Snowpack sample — Rabbit Ears Pass, Jackson County, Colorado, USA (12/17/25, 1:08 PM MST)
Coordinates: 40.387, -106.625
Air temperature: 34 °F
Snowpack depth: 46 cm
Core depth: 20 cm
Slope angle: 6°, slope face: 165°
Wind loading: medium
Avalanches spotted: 0
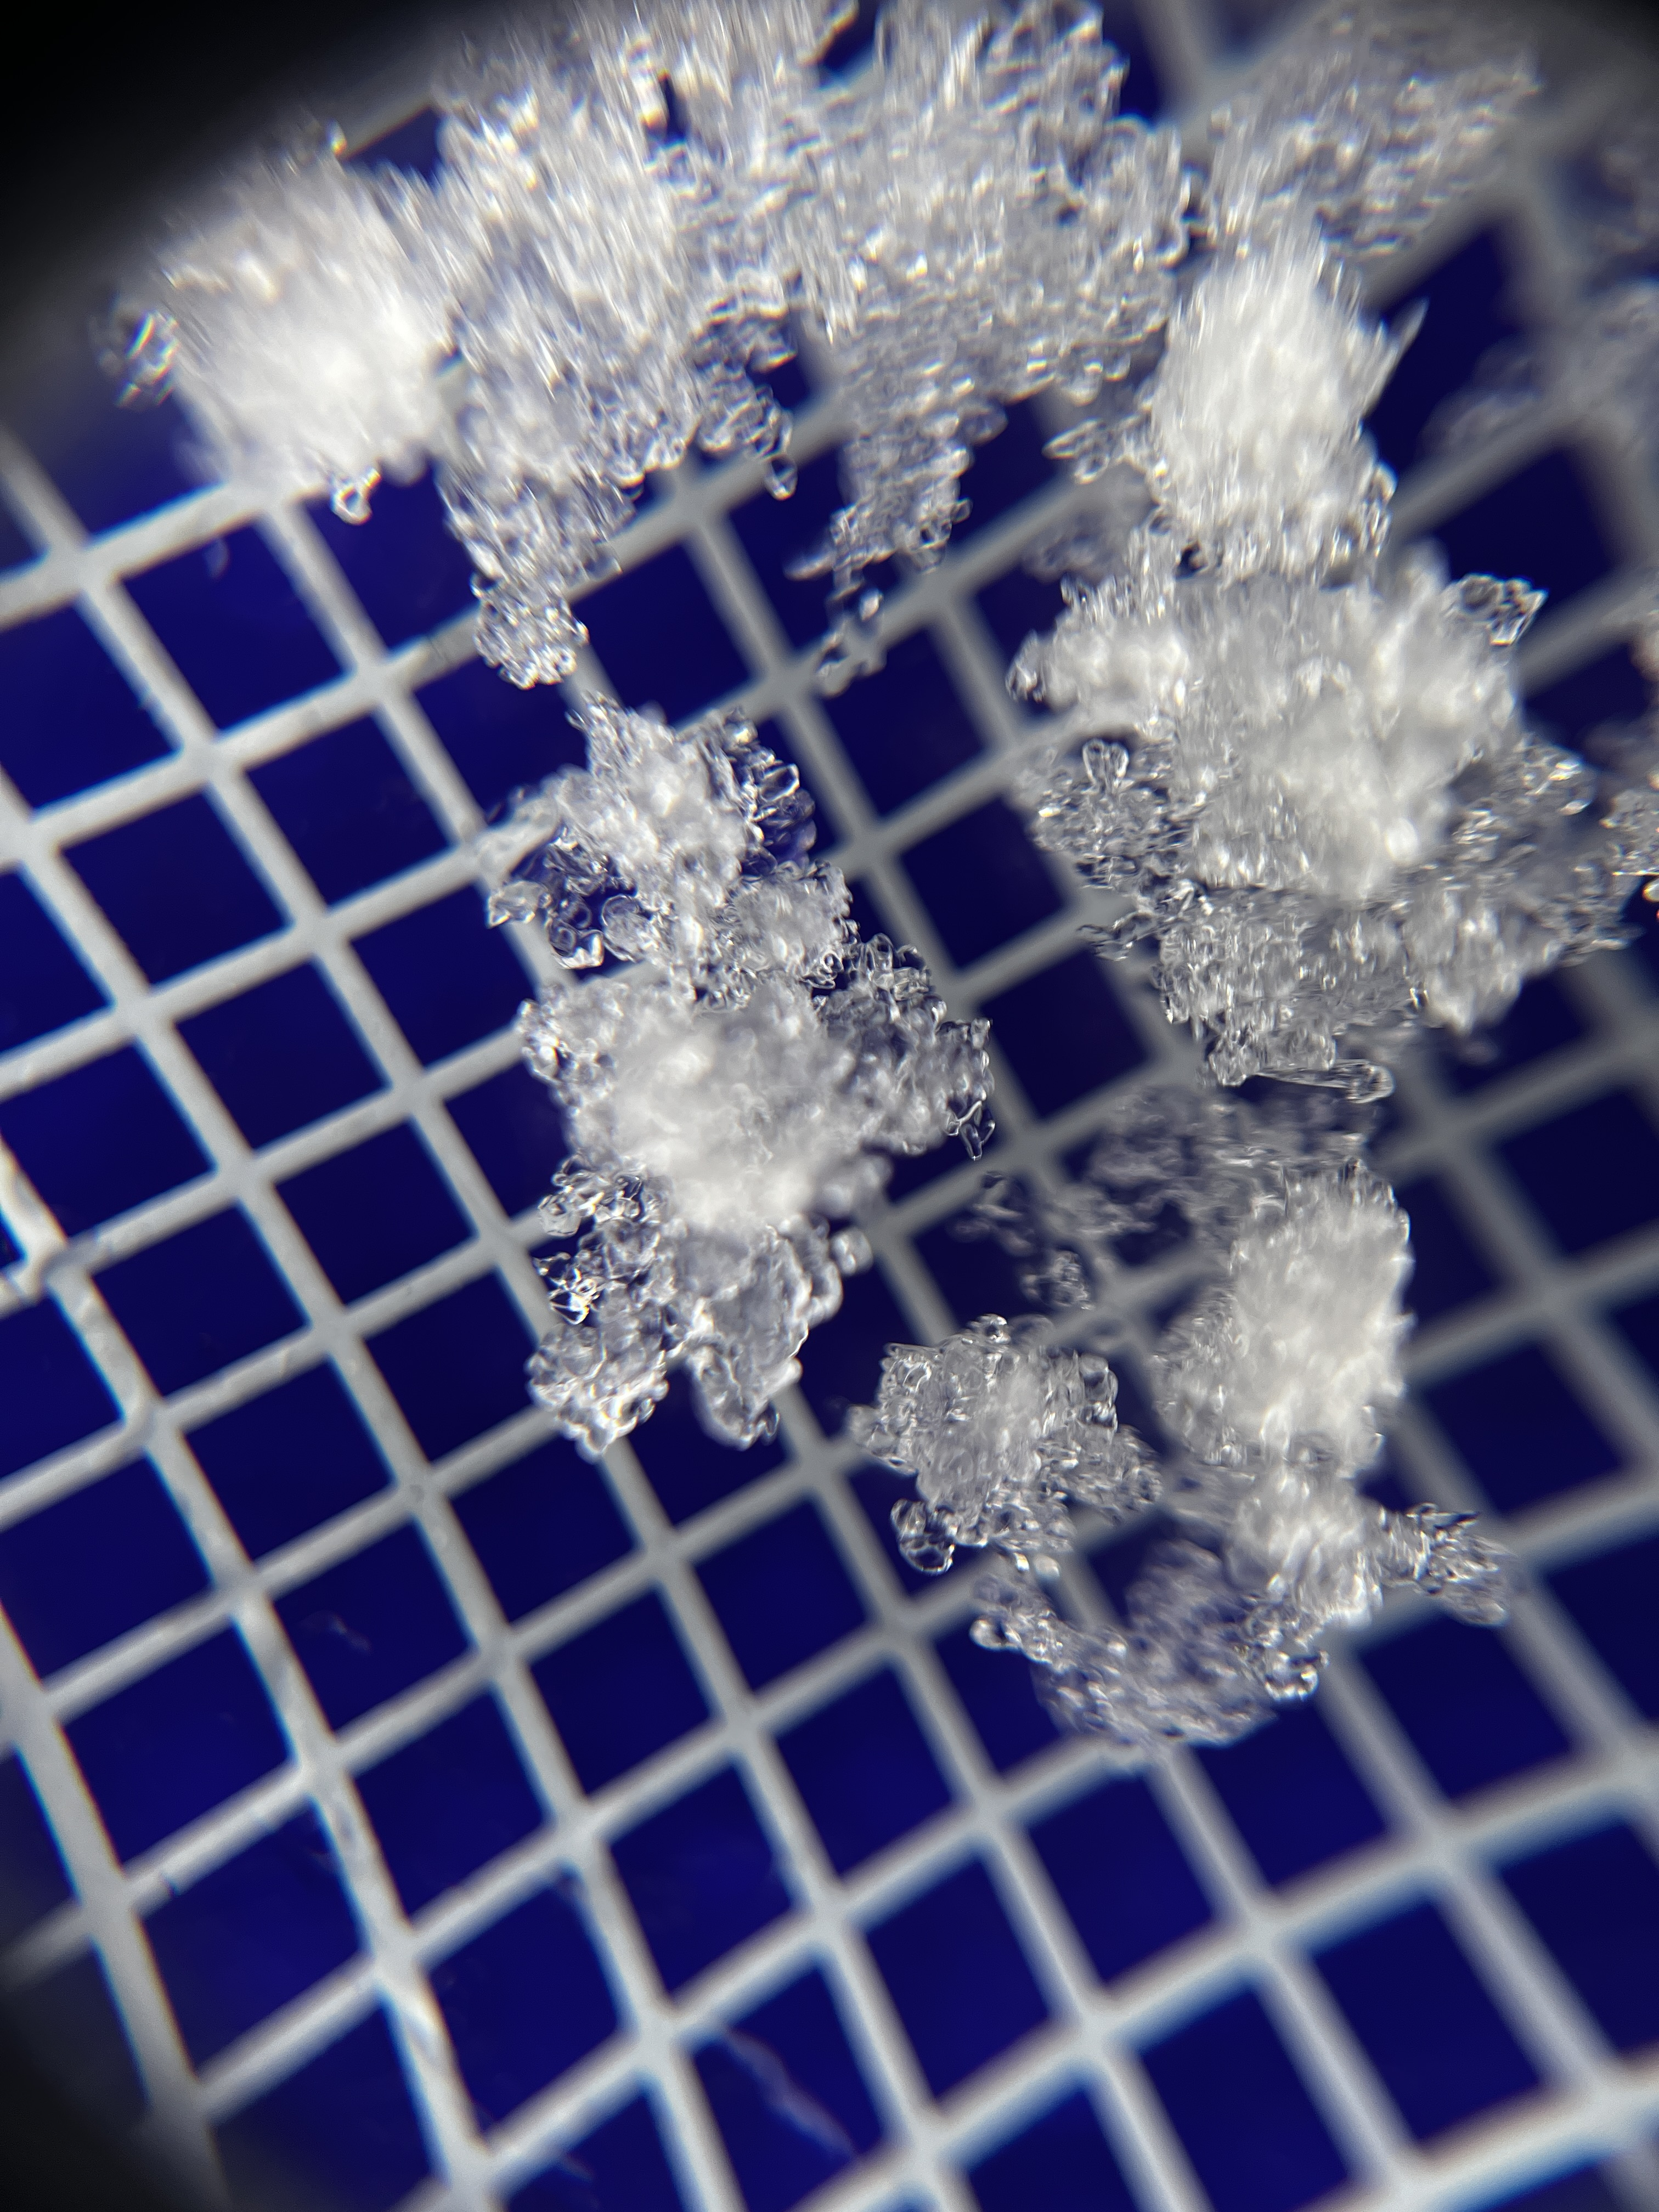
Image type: magnified_profile
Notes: No avalanches spotted nearby, although collected in a meadowy area with minimal risk on this face of the pass.